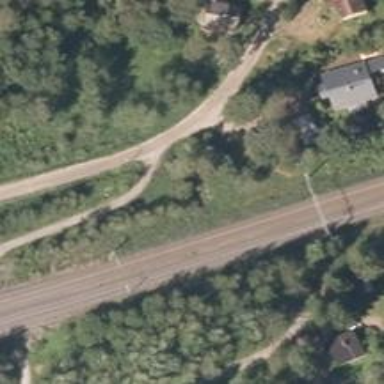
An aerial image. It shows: Cycleway.